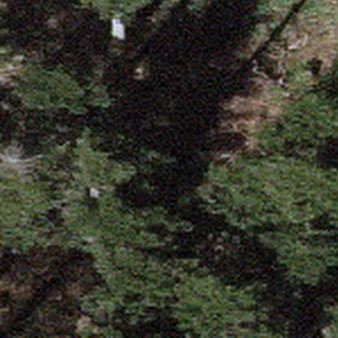
Label: other